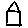
Label: house